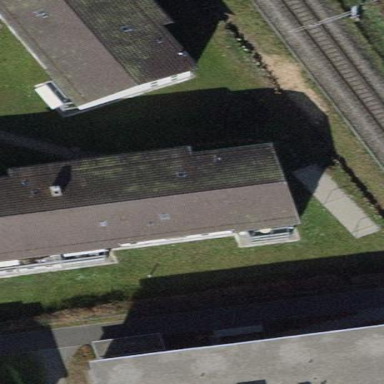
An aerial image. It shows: Gabled building with white exterior and brown roof.